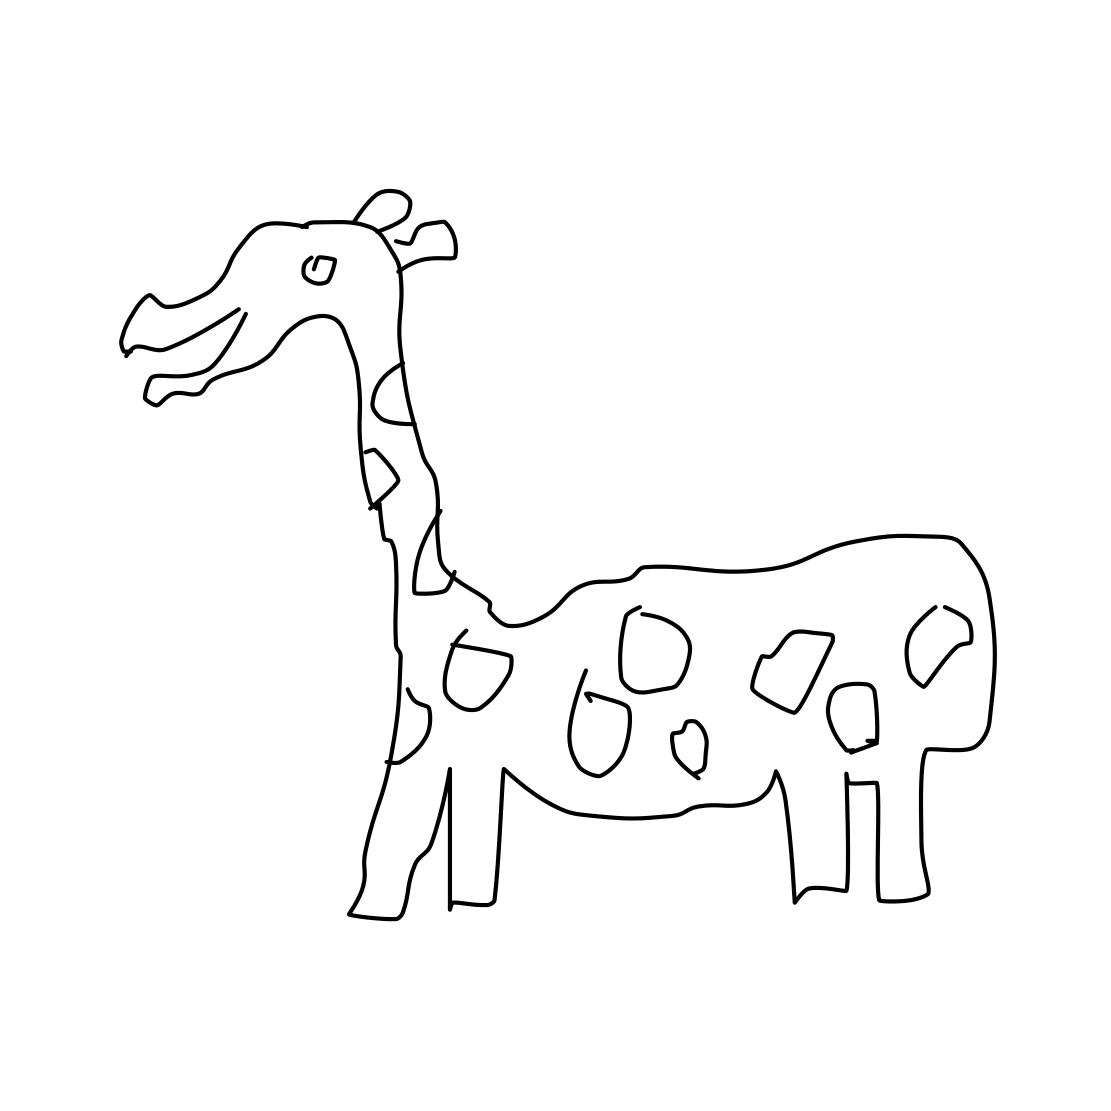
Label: giraffe